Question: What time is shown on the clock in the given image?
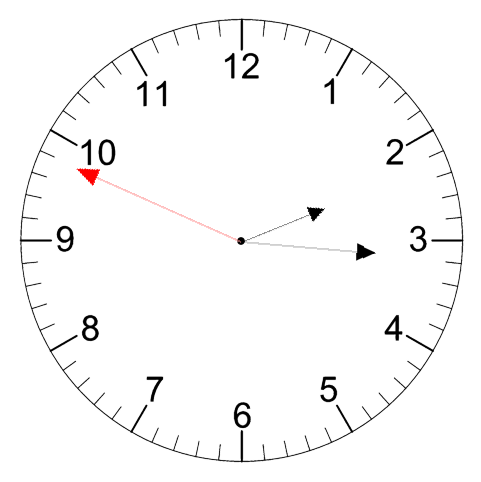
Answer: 02:15:49